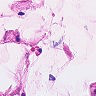
Metastatic tissue present: no